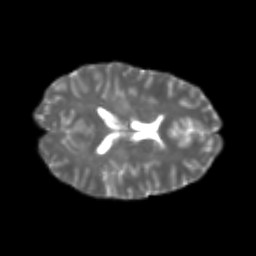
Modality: T2w
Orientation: axial
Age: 26
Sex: female
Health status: healthy
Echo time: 0.074 s